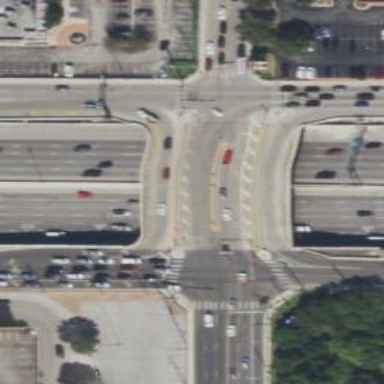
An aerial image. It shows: Secondary link road crossing over bridge.